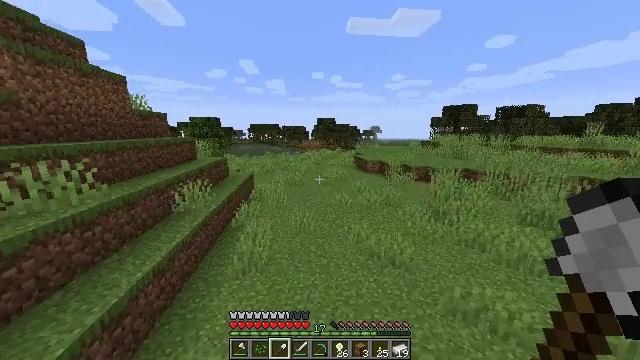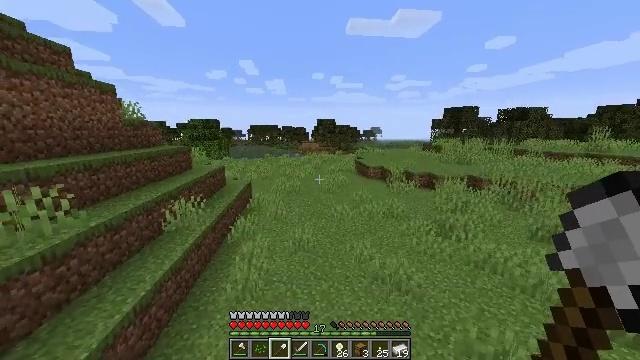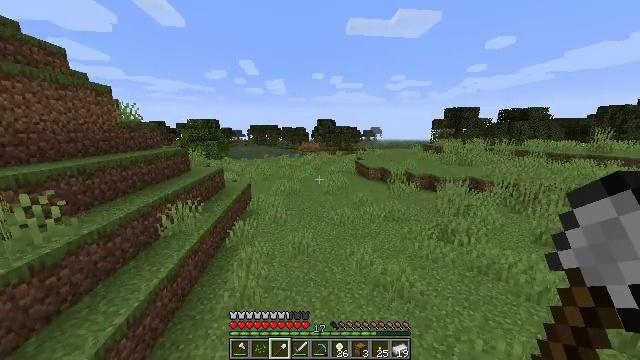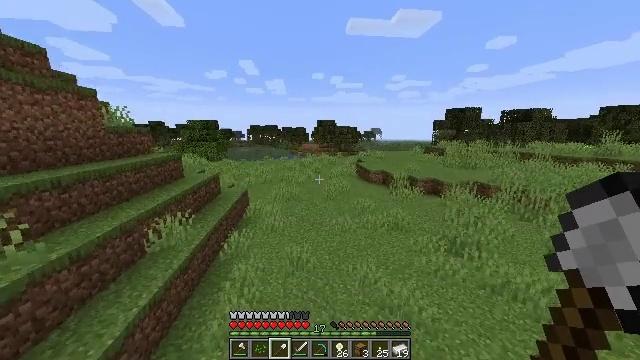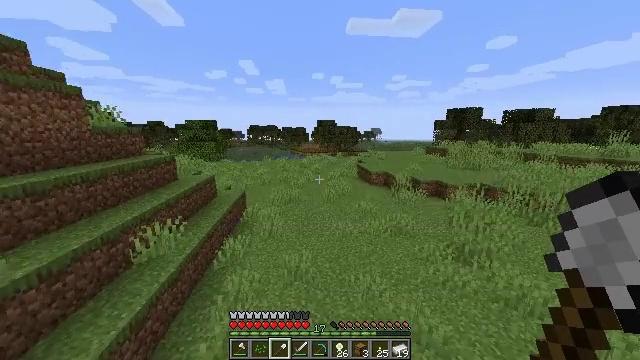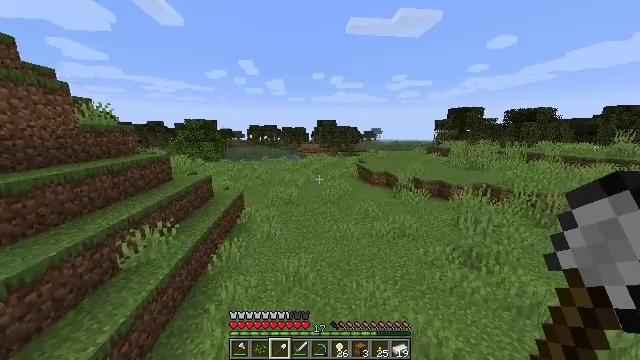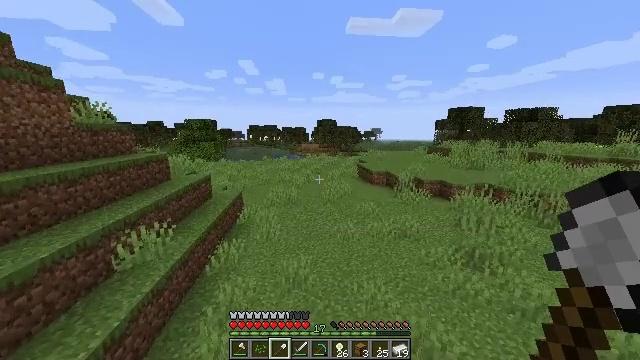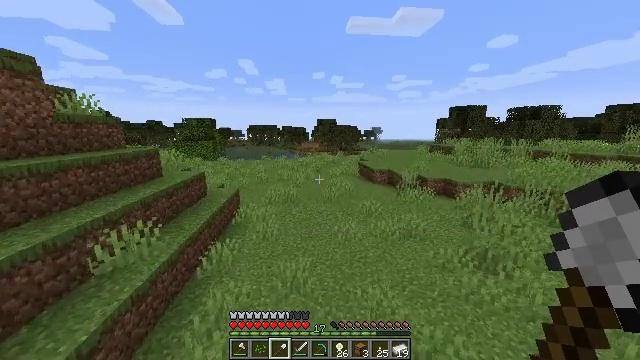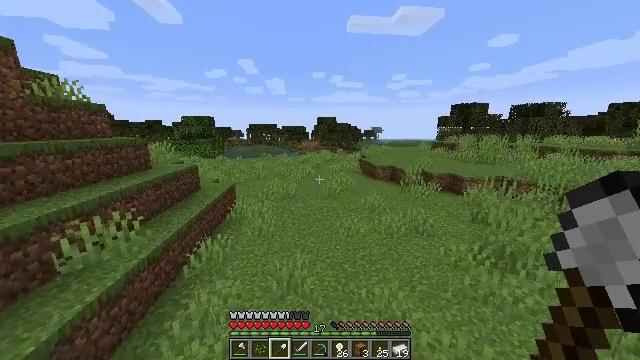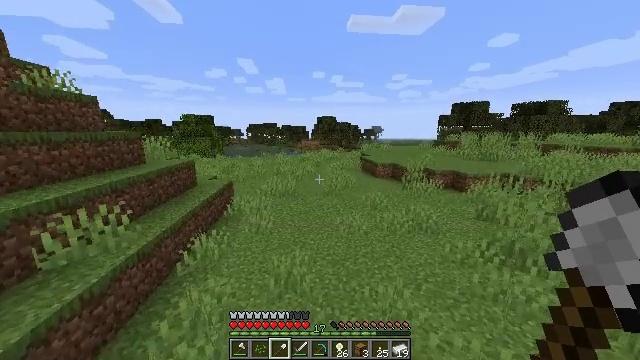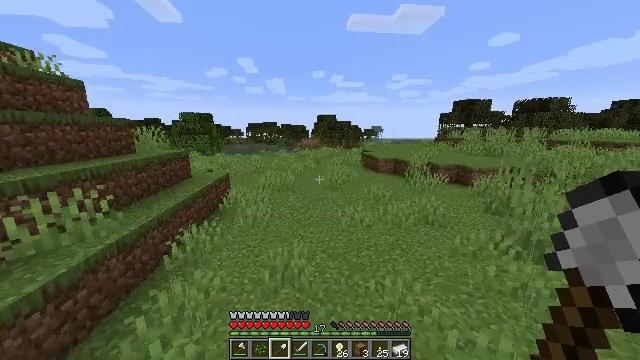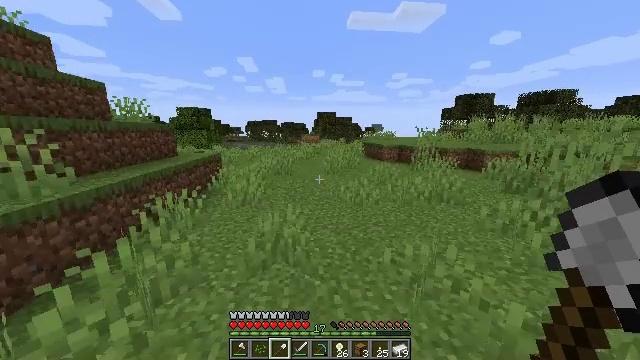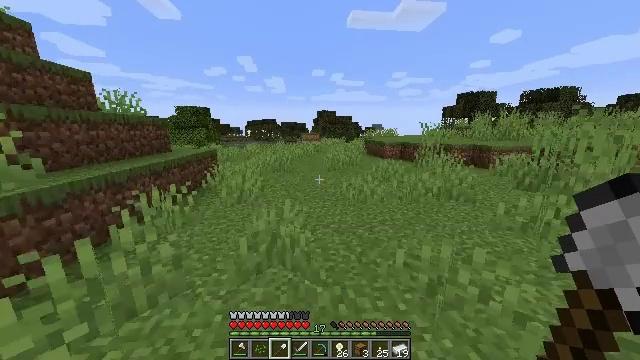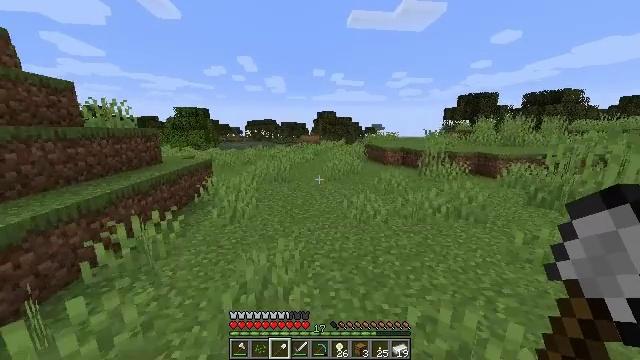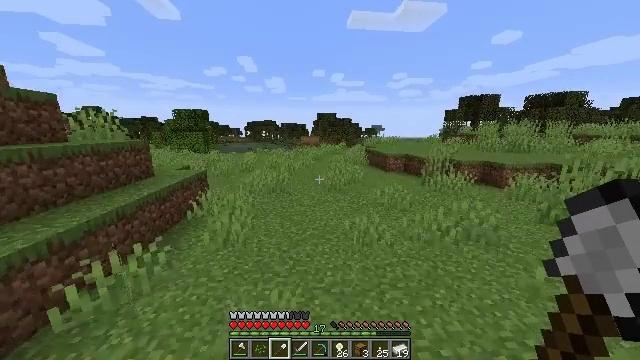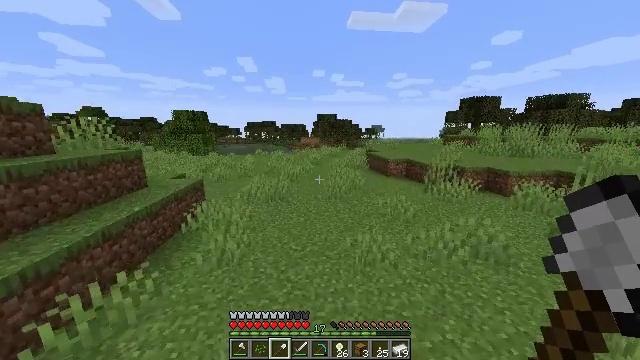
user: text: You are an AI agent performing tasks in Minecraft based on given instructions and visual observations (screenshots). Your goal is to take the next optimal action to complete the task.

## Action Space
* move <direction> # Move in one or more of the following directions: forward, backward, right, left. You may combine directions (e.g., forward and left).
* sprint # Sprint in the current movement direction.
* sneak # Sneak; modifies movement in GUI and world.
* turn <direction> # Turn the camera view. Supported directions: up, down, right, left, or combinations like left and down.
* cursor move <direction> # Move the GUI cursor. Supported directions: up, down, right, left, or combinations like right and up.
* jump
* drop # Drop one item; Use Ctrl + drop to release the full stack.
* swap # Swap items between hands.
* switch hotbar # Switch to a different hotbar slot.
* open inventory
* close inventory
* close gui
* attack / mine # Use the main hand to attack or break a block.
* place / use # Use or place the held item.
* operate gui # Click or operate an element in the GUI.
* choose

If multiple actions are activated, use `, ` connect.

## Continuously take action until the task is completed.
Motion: motion action
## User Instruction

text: Mine the clay from the riverbed.
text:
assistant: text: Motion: move forward, sprint, jump
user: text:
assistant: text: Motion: move forward, sprint, jump
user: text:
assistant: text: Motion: move forward, jump
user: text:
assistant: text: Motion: move forward, jump
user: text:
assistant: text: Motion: move forward, jump
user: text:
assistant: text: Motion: move forward, jump
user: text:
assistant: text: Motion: move forward, jump
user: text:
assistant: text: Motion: move forward, jump
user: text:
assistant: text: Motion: move forward, jump
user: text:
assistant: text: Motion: move forward, jump
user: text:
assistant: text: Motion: move forward, sprint, jump
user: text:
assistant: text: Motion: move forward, sprint, jump
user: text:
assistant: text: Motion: move forward, sprint, jump
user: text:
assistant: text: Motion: move forward, sprint, jump
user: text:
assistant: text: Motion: move forward, sprint, jump
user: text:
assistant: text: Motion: move forward, jump
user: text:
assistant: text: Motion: move forward, jump
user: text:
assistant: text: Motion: move forward, jump
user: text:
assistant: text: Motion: move forward, jump
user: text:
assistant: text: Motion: move forward, jump
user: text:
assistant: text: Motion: move forward, jump
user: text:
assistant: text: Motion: move forward, jump
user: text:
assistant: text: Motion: move forward, sprint, jump
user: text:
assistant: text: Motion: move forward, sprint, jump
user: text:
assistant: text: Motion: move forward, sprint, jump
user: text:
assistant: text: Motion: move forward, sprint, jump
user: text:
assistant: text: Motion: move forward, sprint, jump
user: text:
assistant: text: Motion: move forward, jump
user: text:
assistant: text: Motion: move forward, jump
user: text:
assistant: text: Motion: move forward, jump